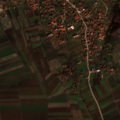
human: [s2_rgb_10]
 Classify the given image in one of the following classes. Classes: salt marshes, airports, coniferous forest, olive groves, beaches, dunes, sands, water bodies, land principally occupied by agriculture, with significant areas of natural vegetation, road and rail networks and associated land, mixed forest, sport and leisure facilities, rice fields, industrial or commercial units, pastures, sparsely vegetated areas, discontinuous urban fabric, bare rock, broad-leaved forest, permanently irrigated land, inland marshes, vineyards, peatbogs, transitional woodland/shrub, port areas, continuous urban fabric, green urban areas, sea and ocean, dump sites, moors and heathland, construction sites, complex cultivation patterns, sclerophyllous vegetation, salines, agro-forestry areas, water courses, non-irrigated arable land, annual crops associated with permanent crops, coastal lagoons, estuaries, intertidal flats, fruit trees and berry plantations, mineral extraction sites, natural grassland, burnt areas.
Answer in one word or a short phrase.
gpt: discontinuous urban fabric, non-irrigated arable land, complex cultivation patterns, land principally occupied by agriculture, with significant areas of natural vegetation